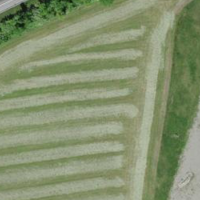
EUNIS habitat code: 57
Species observed at this site:
Erynnis tages
Carcharodus alceae